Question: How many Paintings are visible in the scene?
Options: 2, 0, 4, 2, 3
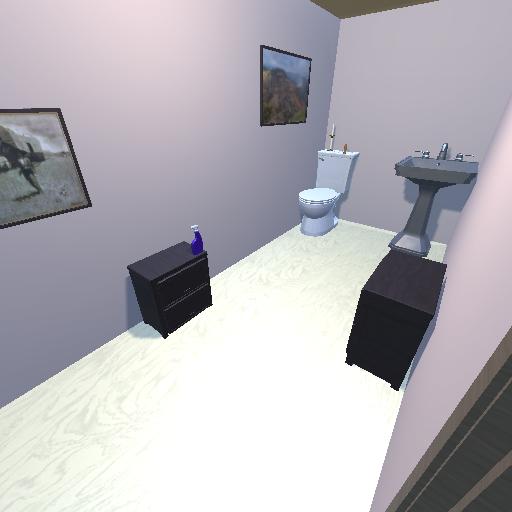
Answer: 2